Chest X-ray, PA view. Patient: 50 years old, sex F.
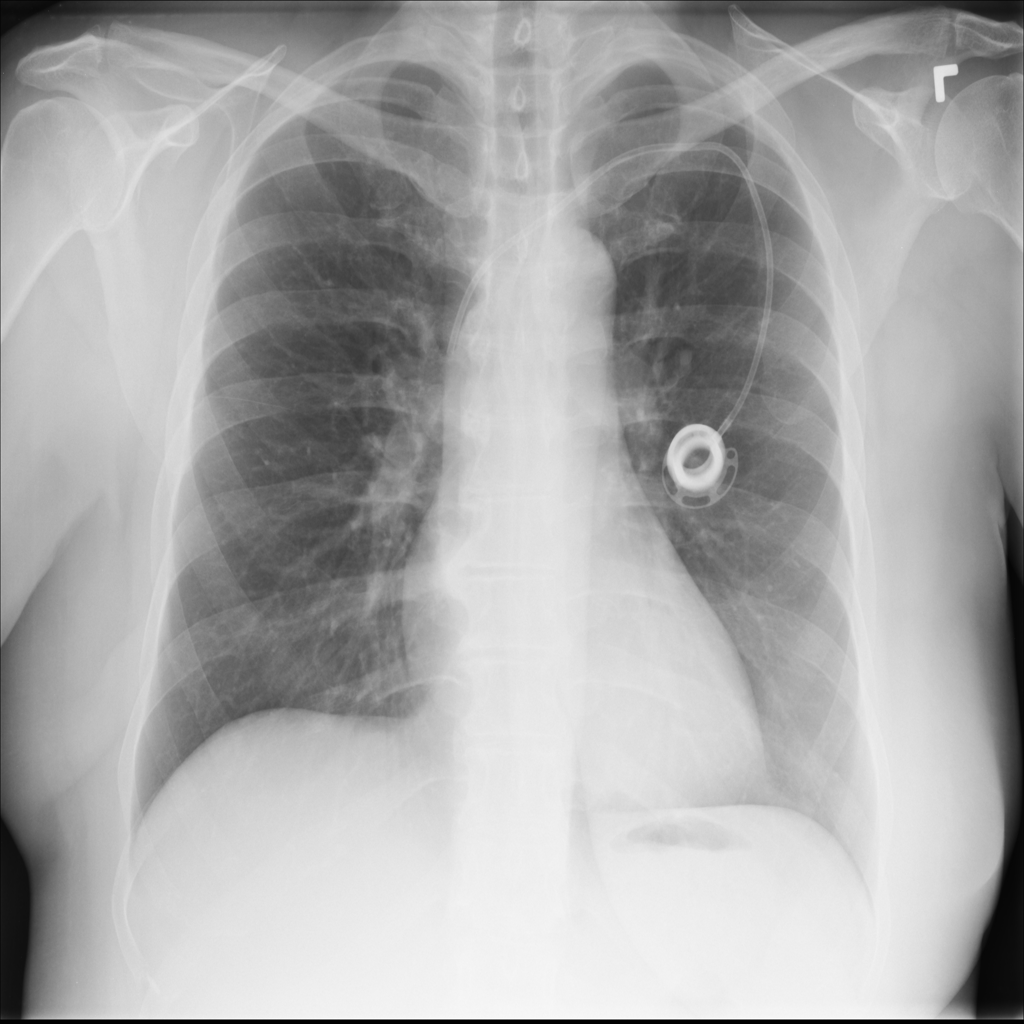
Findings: No Finding